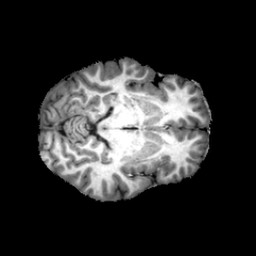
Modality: T1w
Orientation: axial
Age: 19
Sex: male
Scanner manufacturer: philips
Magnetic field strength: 3 T
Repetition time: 0.0082 s
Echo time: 0.0037 s